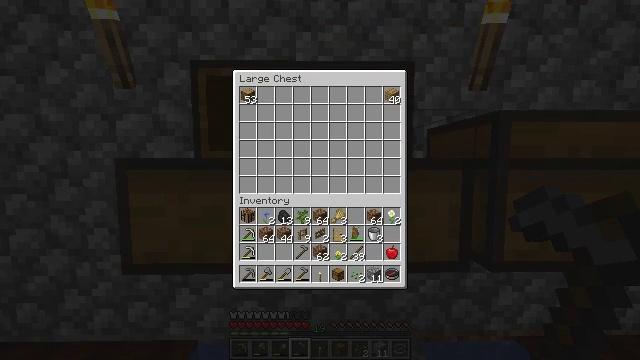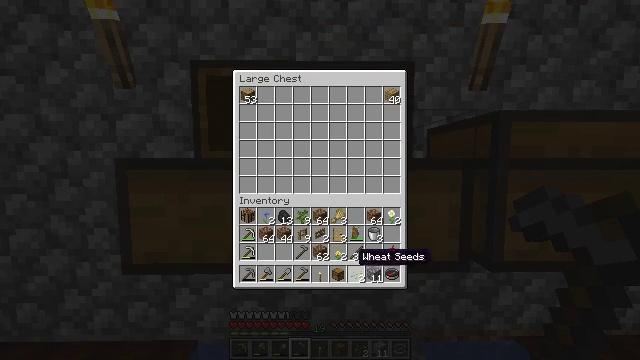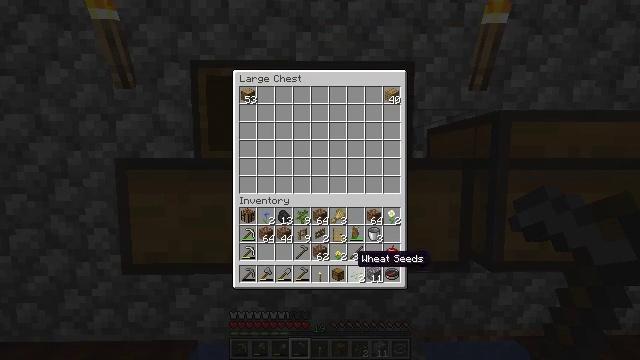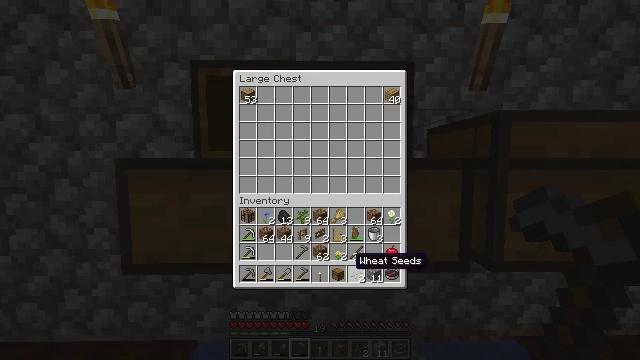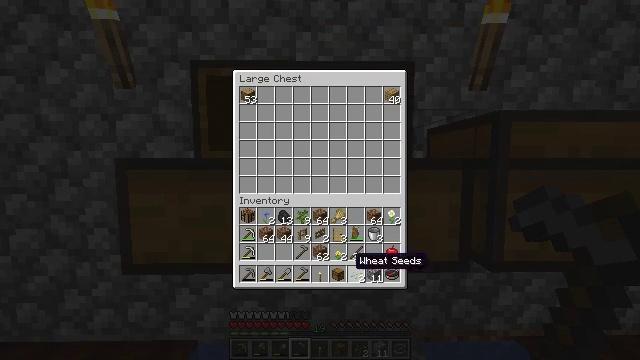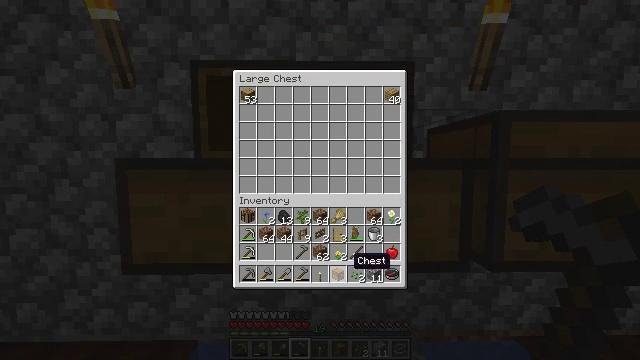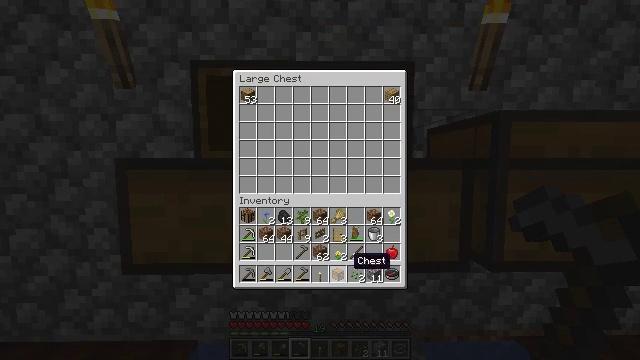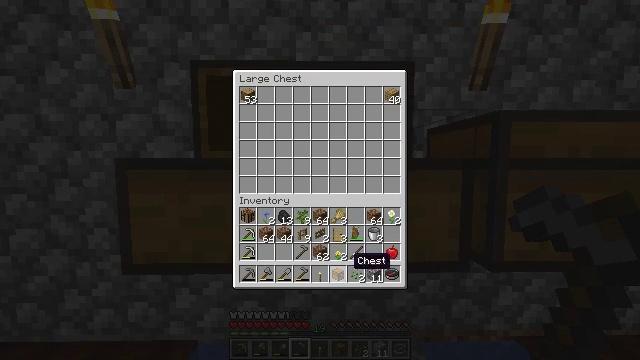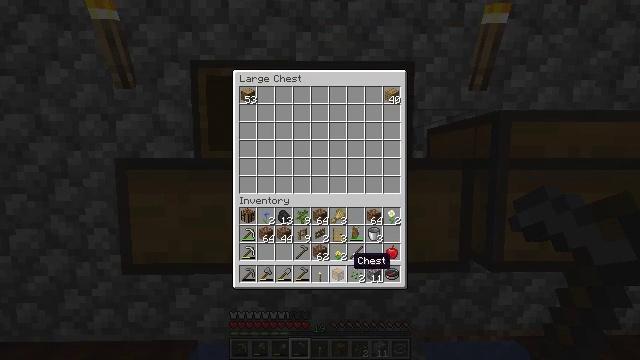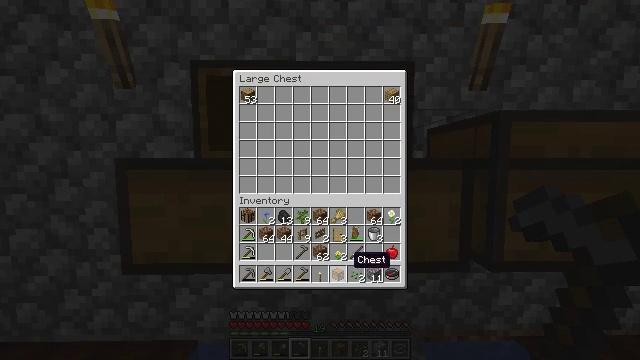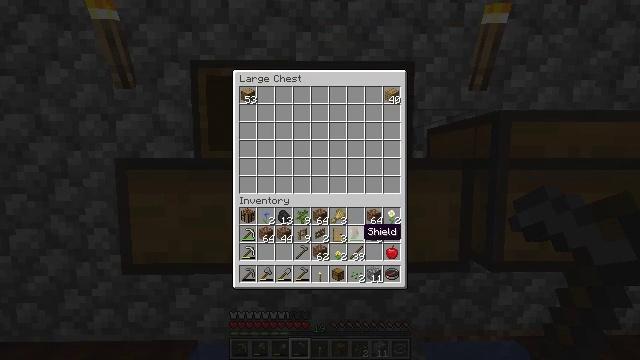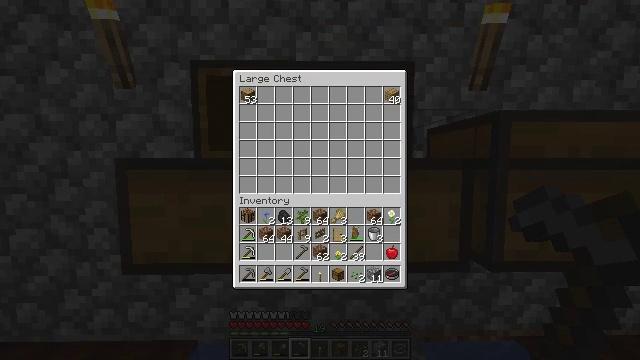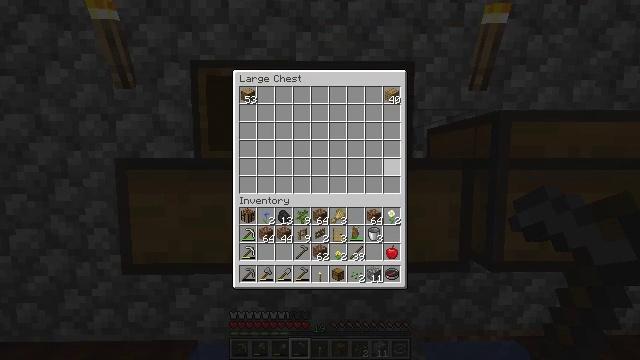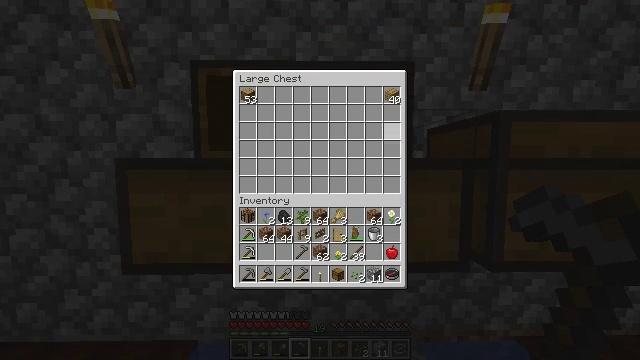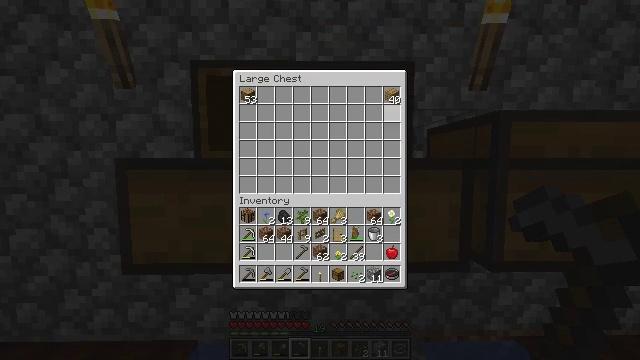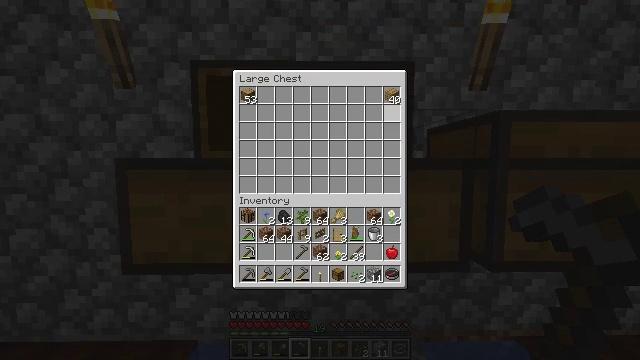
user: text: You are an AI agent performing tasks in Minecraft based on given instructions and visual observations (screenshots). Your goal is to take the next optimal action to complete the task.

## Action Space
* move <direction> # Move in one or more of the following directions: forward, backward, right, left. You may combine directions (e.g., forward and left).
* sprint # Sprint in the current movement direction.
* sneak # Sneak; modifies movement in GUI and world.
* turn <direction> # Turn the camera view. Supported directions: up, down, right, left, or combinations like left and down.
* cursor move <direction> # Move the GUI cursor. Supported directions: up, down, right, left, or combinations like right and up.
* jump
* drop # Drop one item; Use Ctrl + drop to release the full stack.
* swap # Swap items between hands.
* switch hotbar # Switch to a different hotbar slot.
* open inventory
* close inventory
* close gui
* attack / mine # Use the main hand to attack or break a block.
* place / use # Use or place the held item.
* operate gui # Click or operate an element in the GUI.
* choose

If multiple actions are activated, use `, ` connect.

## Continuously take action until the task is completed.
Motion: motion action
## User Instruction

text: Harvest the oxeye daisy.
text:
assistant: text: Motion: no_op
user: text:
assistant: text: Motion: no_op
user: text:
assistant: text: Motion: no_op
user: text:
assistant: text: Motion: no_op
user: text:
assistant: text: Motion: no_op
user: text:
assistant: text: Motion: no_op
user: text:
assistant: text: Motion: no_op
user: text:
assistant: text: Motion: no_op
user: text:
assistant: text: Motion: no_op
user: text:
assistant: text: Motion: cursor move right and up
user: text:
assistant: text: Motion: cursor move right and up
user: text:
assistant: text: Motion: cursor move right and up
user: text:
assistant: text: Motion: cursor move up
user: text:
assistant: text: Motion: cursor move up
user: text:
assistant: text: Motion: cursor move up
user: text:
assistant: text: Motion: no_op
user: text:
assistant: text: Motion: no_op
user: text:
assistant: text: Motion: no_op
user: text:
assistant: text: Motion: no_op
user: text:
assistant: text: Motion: operate gui
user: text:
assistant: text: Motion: operate gui
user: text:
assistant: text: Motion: no_op
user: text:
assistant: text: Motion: cursor move down
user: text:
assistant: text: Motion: cursor move down
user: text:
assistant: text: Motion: cursor move down
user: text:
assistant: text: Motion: cursor move down
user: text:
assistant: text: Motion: no_op
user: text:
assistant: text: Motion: cursor move down
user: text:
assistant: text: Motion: no_op
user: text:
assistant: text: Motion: no_op